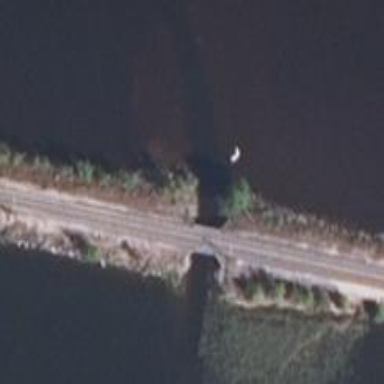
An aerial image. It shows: Bridge with railway tracks. The electrified line has continuous contact line.